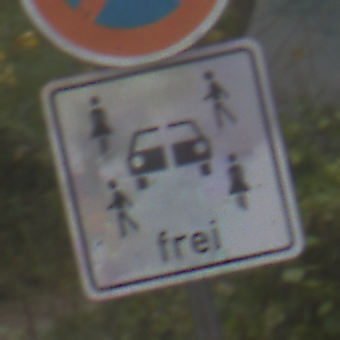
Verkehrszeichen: CarsharingfahrzeugeFrei
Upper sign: AbsolutesHalteverbot
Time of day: MorningAfternoon
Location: Outdoor (Urban)
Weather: PartlyCloudy
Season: NotSpecified
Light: Natural